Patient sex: M
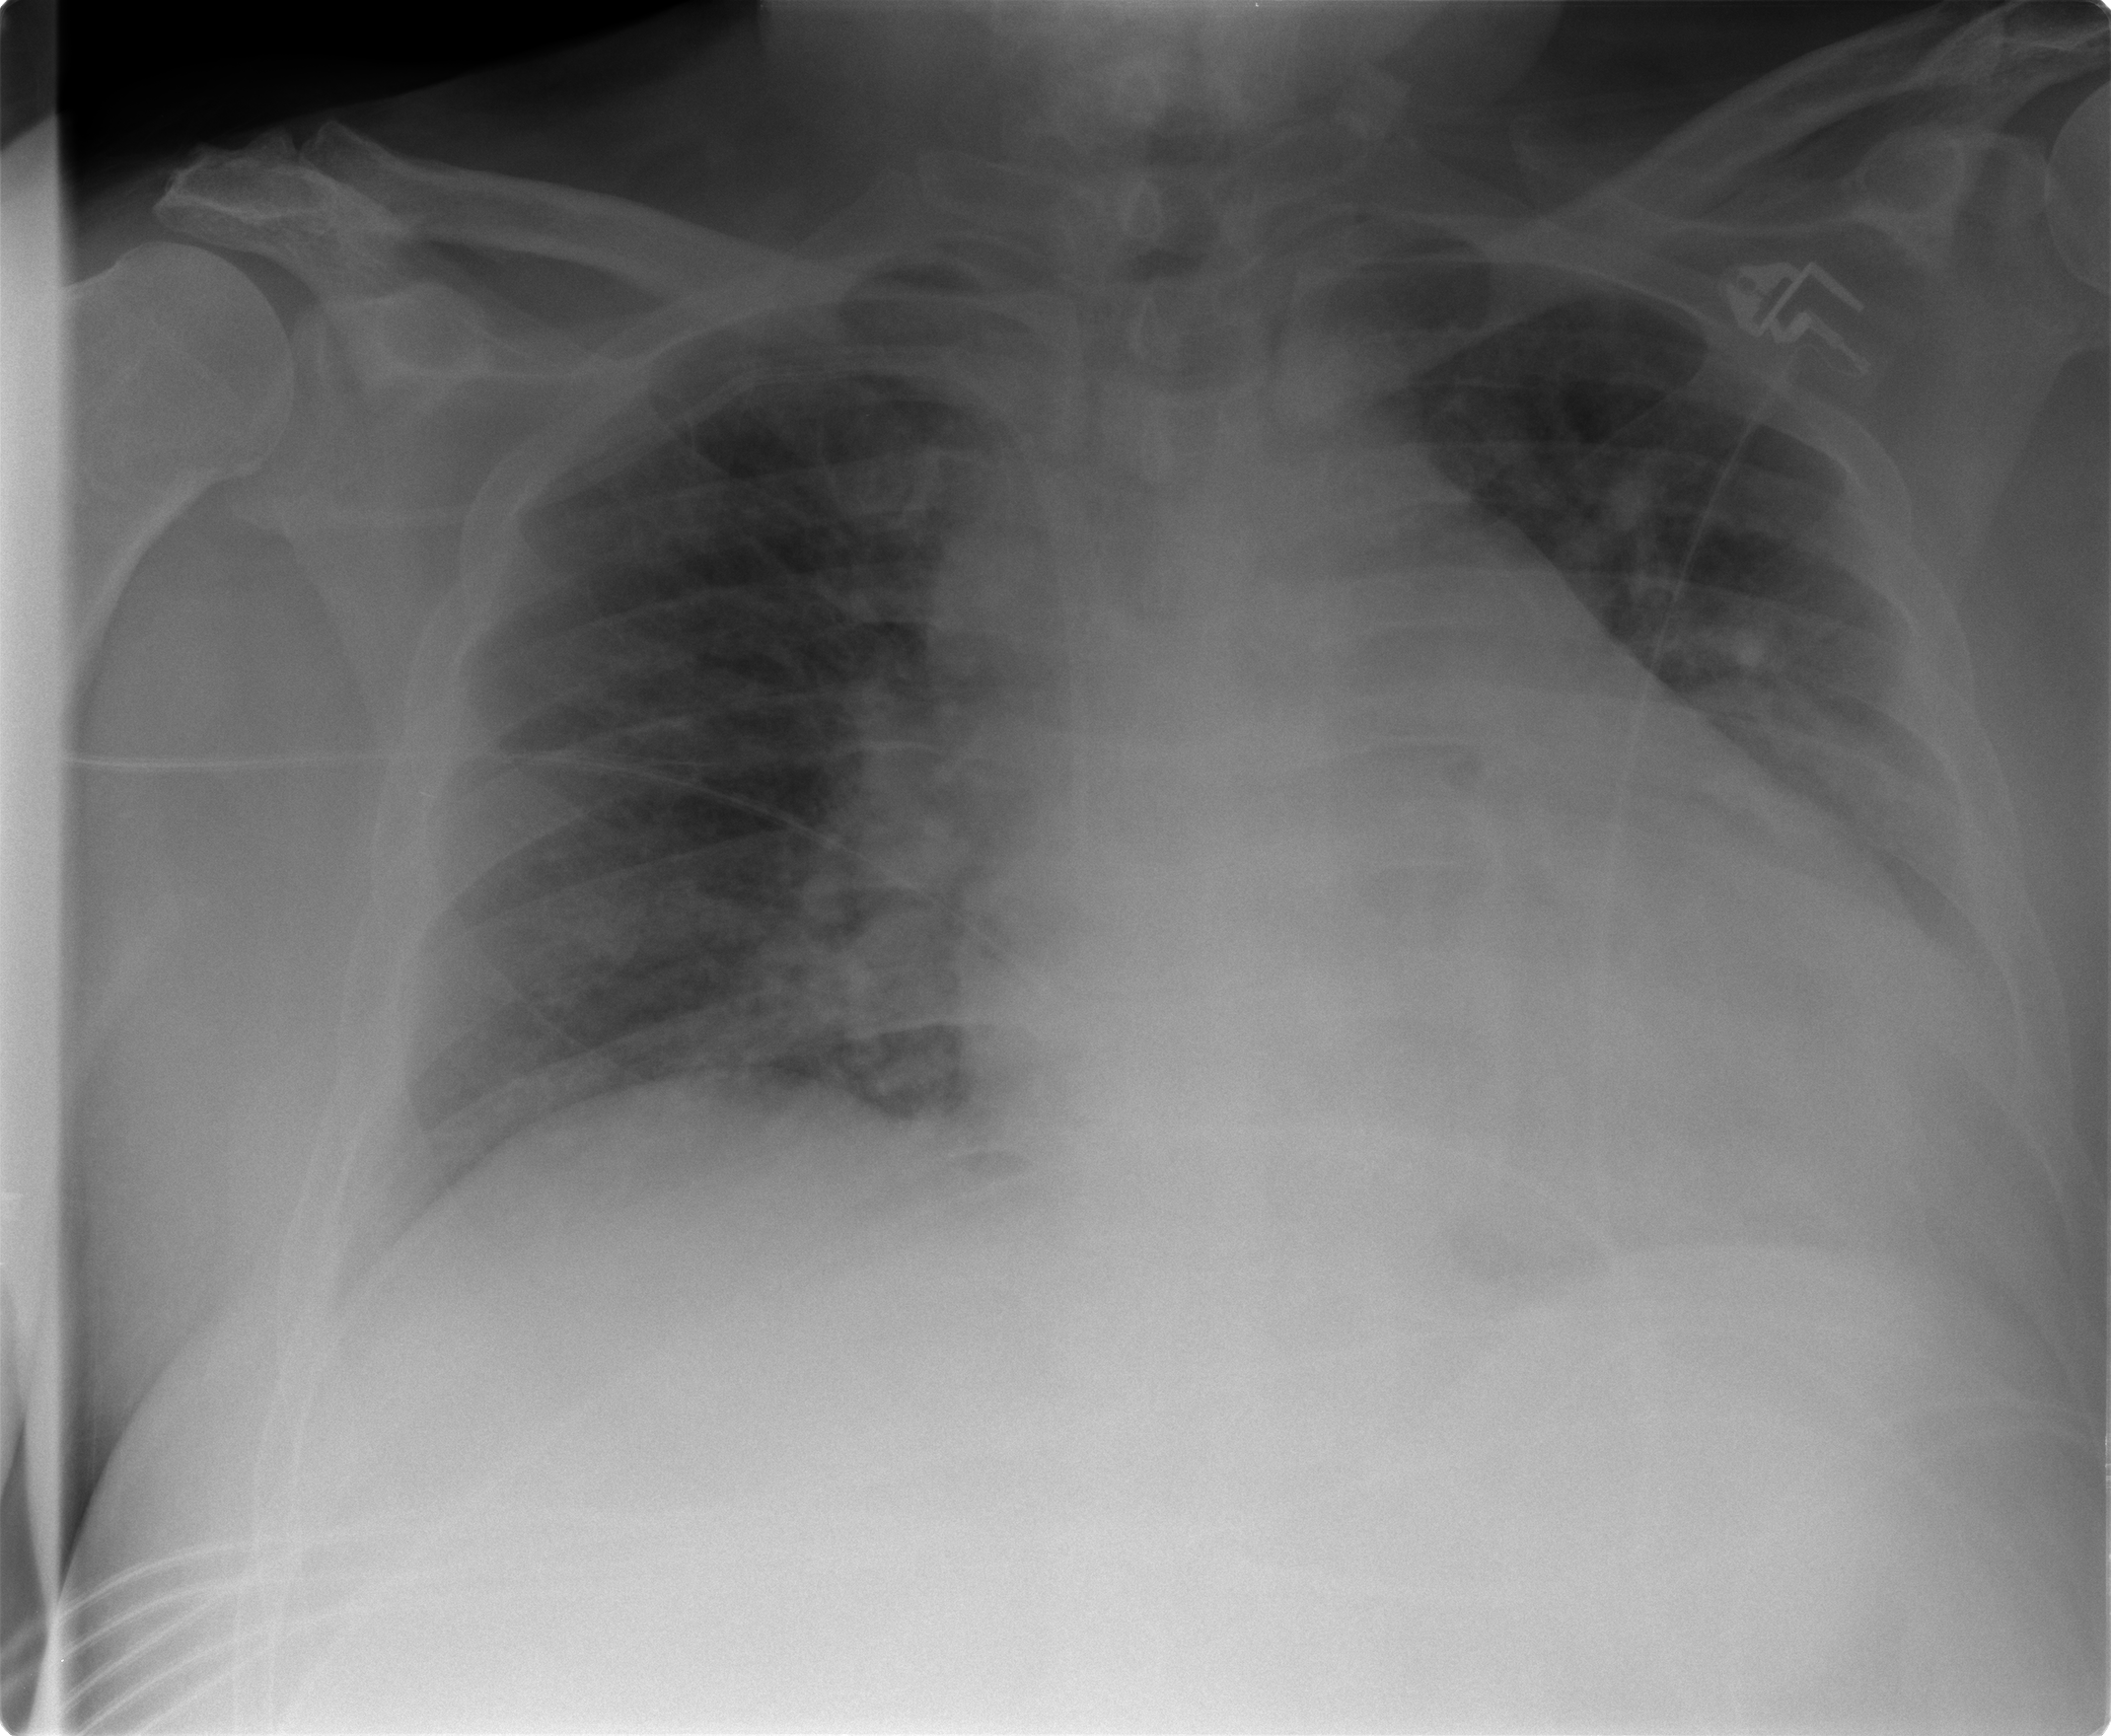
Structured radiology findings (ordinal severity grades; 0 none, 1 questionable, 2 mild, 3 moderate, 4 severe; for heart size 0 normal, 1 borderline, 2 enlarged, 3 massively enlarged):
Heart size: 2
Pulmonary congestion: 1
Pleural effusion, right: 0
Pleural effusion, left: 2
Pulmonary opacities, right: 0
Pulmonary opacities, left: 0
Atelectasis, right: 2
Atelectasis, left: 2